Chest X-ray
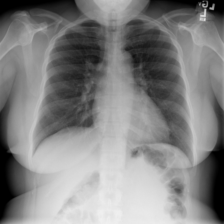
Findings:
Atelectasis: negative
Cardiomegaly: negative
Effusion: negative
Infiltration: negative
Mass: negative
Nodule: negative
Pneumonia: negative
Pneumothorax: negative
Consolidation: negative
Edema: negative
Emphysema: negative
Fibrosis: negative
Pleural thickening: negative
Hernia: negative